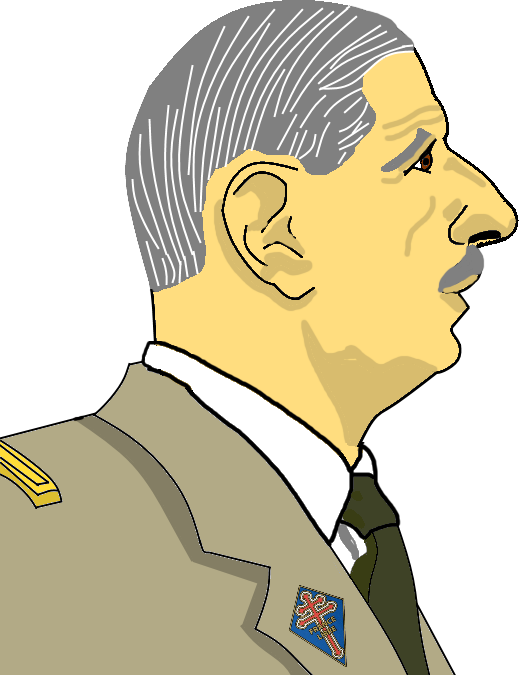
Label: 4_Yes_Chad